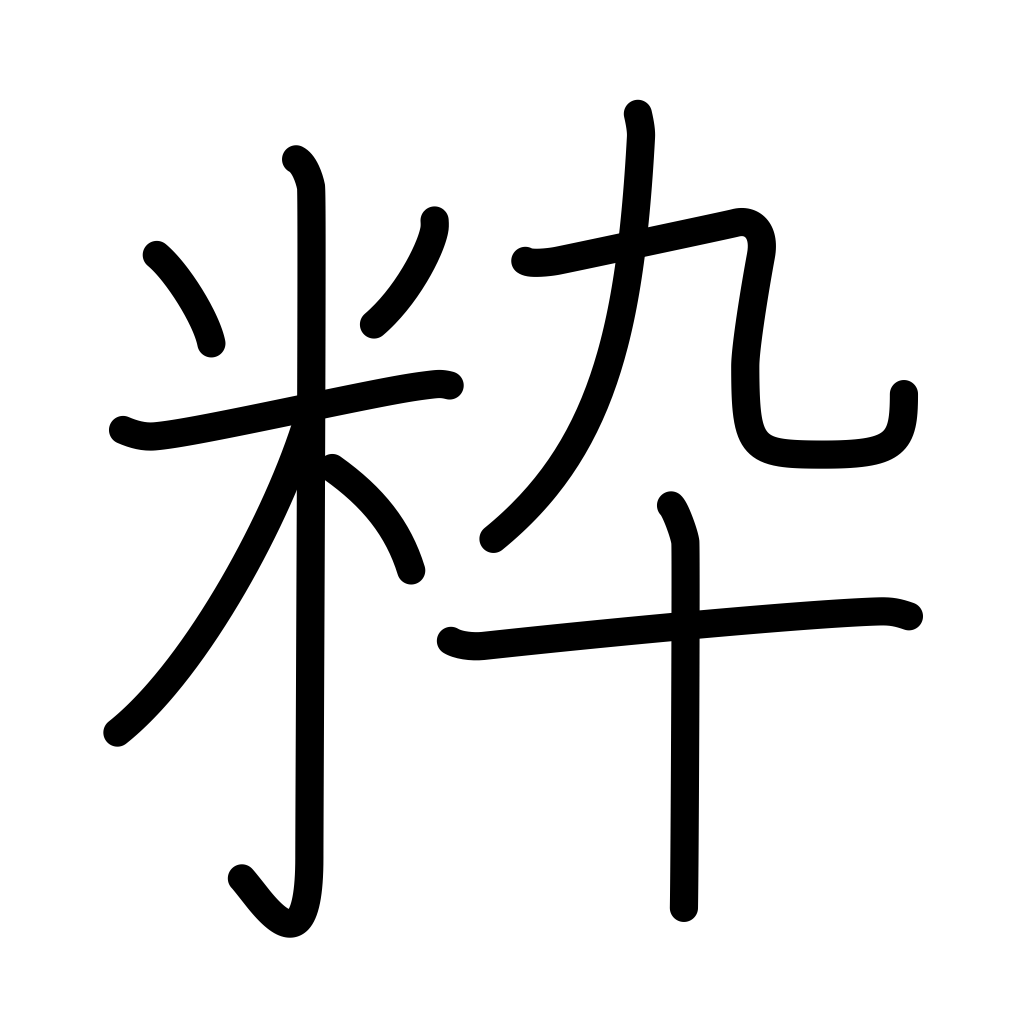
Meaning: chic, style, purity, essence, pith, cream, elite, choice